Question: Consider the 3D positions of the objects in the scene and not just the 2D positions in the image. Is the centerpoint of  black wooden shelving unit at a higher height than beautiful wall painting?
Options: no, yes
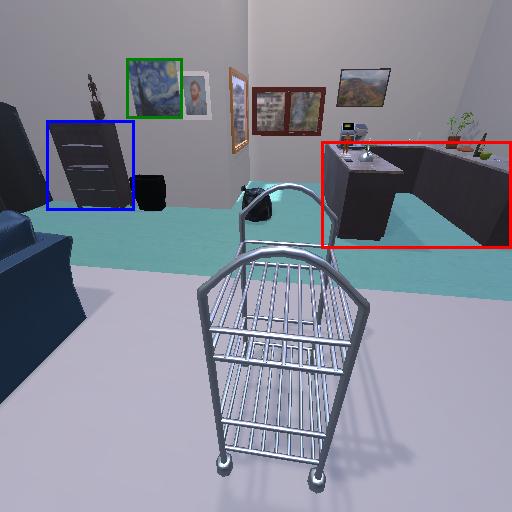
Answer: no